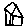
Label: house